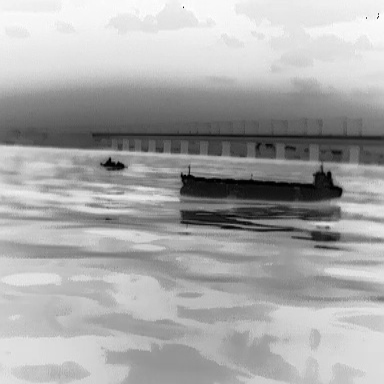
There are two objects shown in the infrared image, including a warship, and a liner.